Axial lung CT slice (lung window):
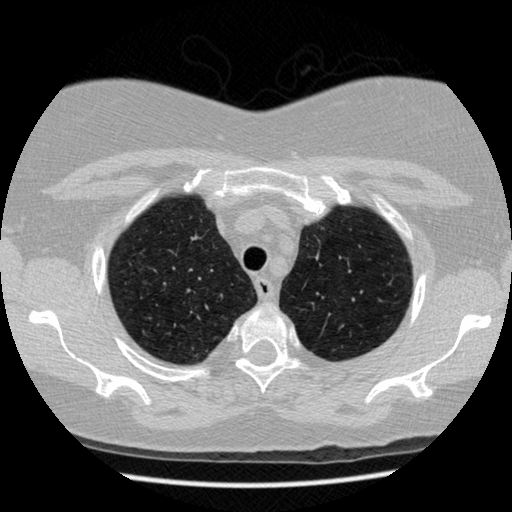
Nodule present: no